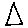
Label: triangle